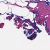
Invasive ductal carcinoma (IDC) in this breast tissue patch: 0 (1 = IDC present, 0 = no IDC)